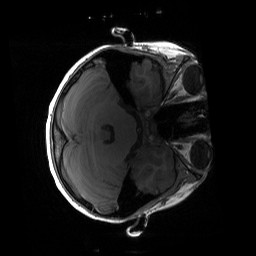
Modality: T1w
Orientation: axial
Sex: female
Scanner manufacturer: siemens
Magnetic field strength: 3 T
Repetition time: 1.9 s
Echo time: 0.00243 s